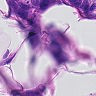
Metastatic tissue present: yes